Question: I'm using MS Access 2003 to open a MS Access 2000 .mdb that links to a SQL Server 2005 Standard back-end (I've tested and replicated my issue using both MSSQL and local Jet tables so it would be counter-productive to tag this question with SQL Server).
I have a subdatasheet that has 11 records for every record in a subform. If the record count in the subform is low (7-10 records), the subdatasheet little [+]'s behave as expected.
However, when the record count in the subform is on the order of 40-48 records, the behavior changes. I click the little plus sign / expansion icon and Access expands the area as necessary, but it is entirely white/blank and data doesn't show. I must click on the subform record first, then click on the expansion icon before the subdatasheet shows any data. There are other odd behaviors under this circumstance, as well, but this is the only and reliable way I've found to make the subdatasheet's data appear for that subform record.
The following screenshot shows a successful expansion using the trick I discussed as well as the blank data scenario:

Google searches have proved fruitless, the following is the best I could find:
> Also note that adding a subdatasheet to a large table can adversely affect the performance of the table. -- <URL>
I don't think 40-48 records qualifies as "large" nor do I believe "performance" is synonymous with "odd behavior".
- - -
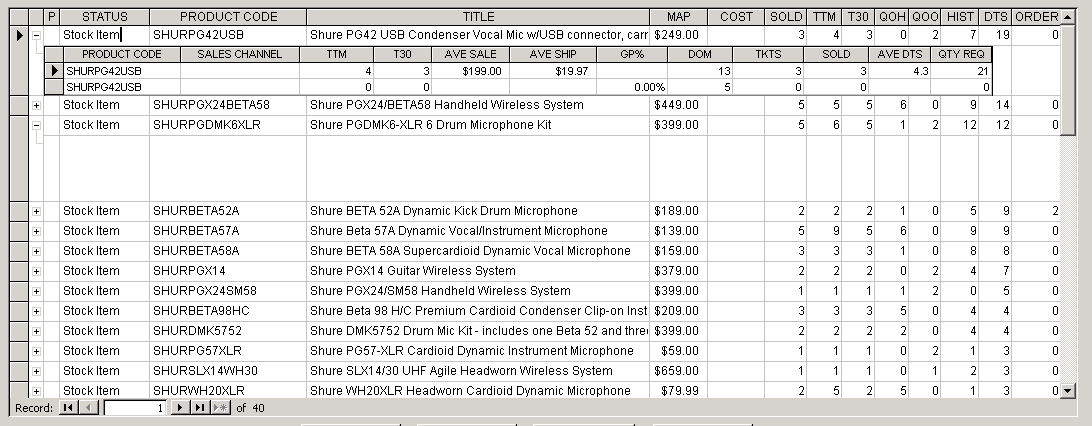
Answer: I believe I have found a suitable workaround.
Putting:
'''
Me.Refresh
DoEvents
'''
in the 'OnCurrent' event of the main form seems to do the trick for most situations. There is still an occasional quirk, but simply changing something in the datasheet (not subdatasheet) seems to make Access load all the data and it displays and behaves as expected.
Additional fixes/workarounds are appreciated, welcome, and will be voted upon appropriately.